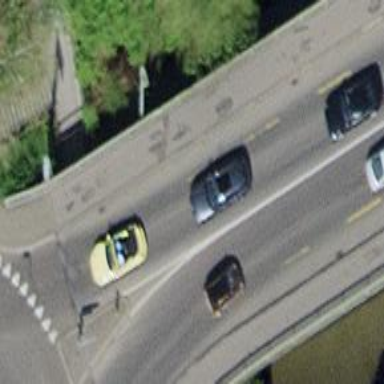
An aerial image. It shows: Asphalt surface bridge over secondary road. There is dedicated cycle lane on both sides of the bridge.